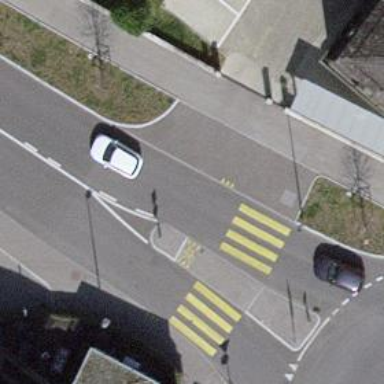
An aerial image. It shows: Traffic calming island.